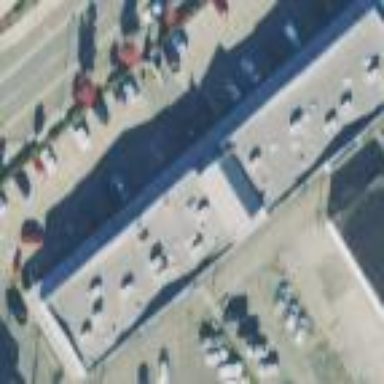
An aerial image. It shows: Retail building.